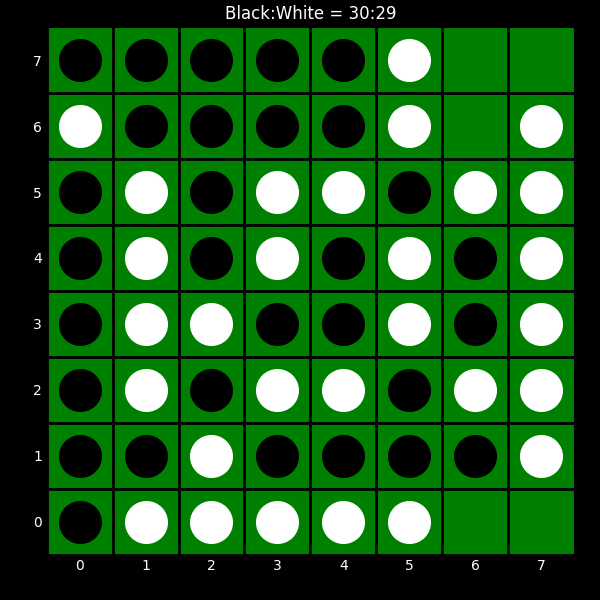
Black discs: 30
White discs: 29